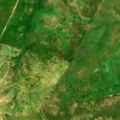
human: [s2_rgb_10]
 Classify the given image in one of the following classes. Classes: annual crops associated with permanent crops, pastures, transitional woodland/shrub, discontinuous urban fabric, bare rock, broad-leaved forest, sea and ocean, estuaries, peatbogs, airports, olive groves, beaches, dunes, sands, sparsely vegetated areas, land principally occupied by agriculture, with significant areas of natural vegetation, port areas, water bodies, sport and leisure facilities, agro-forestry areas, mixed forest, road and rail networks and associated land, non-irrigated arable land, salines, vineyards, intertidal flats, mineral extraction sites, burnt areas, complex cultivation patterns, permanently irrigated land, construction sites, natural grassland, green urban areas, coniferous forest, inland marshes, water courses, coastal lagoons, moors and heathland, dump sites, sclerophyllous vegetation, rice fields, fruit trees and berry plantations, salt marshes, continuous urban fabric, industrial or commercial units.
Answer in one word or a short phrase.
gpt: continuous urban fabric